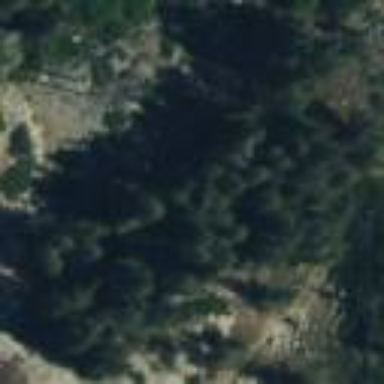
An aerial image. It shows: Evergreen forest with needle-leaved trees.